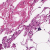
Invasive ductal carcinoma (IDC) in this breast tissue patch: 0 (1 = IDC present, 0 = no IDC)